Chest X-ray. View position: PA
Patient age: 62
Patient sex: M
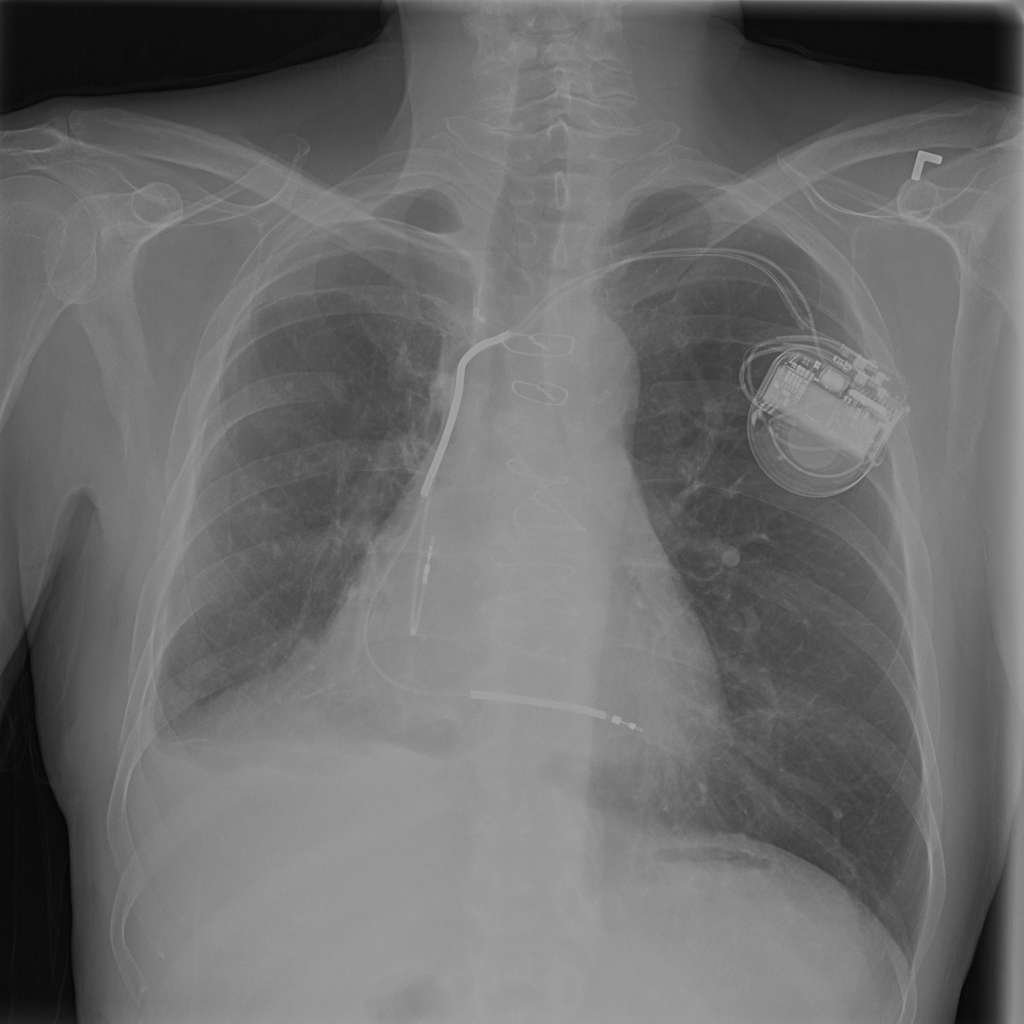
Finding: Pneumothorax